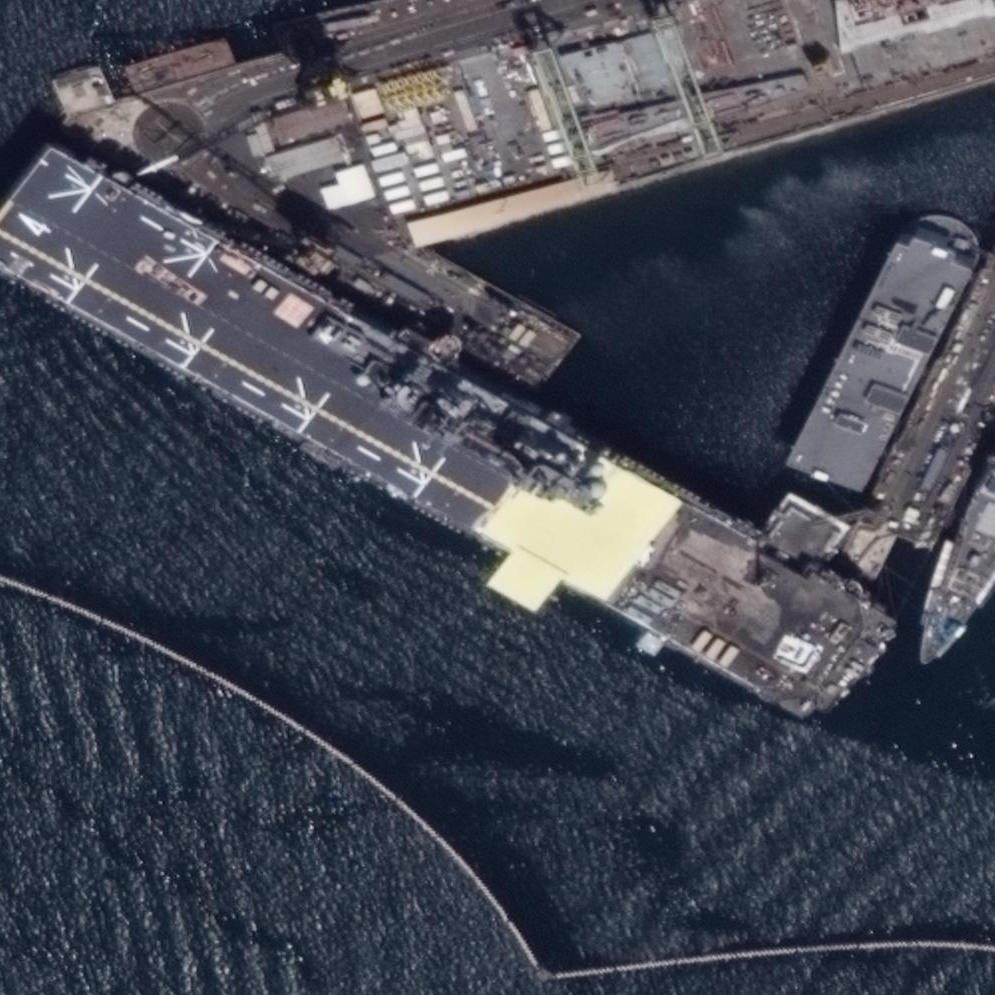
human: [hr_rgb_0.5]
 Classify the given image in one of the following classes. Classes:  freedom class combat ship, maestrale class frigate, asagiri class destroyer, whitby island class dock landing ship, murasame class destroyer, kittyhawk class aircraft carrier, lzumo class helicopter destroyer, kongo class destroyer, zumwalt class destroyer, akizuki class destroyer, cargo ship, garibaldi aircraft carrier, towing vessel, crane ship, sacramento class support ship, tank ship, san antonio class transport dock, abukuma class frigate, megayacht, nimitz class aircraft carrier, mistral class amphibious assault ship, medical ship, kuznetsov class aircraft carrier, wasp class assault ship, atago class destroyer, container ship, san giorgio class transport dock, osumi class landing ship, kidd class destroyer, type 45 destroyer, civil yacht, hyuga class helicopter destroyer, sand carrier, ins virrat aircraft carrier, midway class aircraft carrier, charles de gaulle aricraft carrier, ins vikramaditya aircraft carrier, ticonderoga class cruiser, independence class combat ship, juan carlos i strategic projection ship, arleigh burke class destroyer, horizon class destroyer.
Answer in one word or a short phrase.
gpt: Wasp class assault ship